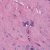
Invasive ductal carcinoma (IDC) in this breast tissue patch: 1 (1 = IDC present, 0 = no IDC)